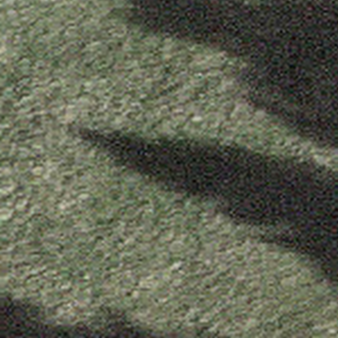
Label: other